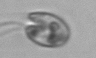
Label: flagellate_morphotype1